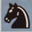
Piece: bN